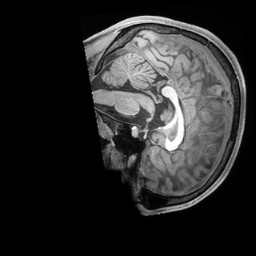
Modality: T1w
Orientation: sagittal
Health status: healthy
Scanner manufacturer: siemens
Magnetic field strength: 3 T
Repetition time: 2.4 s
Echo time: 0.00201 s